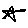
Label: star